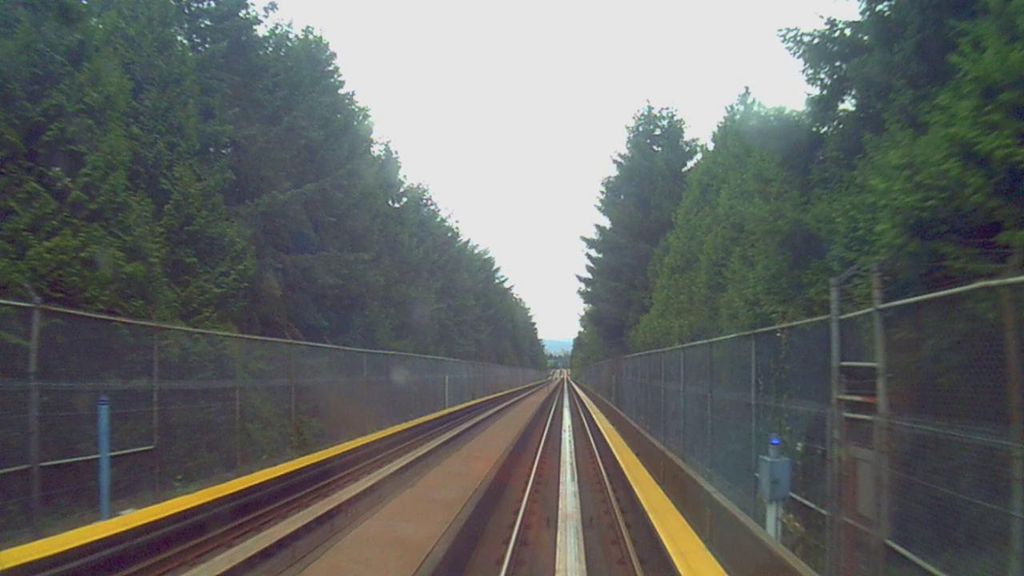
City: vancouver